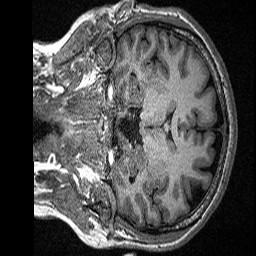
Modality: T1w
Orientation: coronal
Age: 42
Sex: female
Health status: healthy
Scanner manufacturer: siemens
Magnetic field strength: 3 T
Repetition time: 2.3 s
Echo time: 0.00298 s